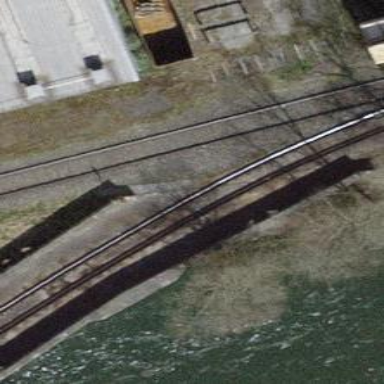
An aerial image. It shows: Single-track railway spur.